Field crop: maize
Growth stage: 2
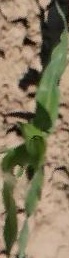
Species: maize